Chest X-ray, AP view. Patient: 33 years old, sex M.
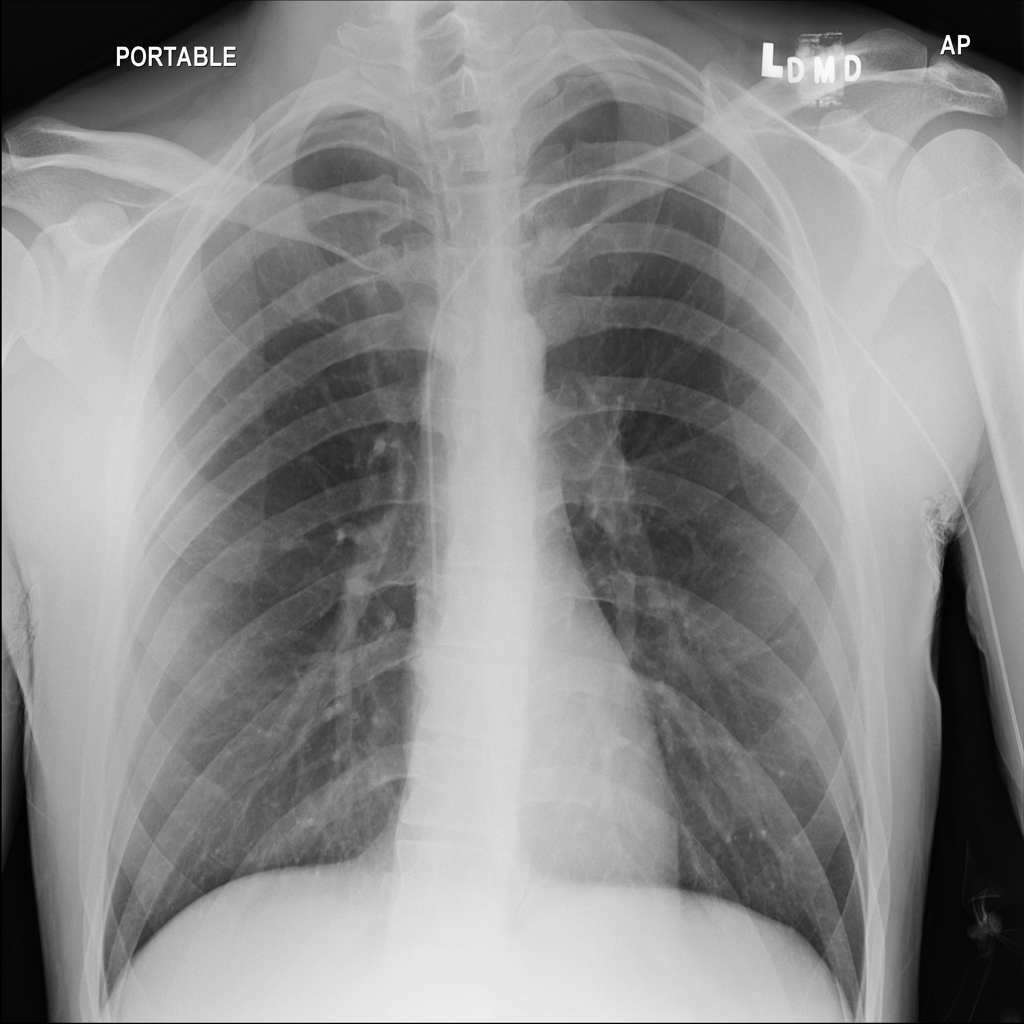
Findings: No Finding